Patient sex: F
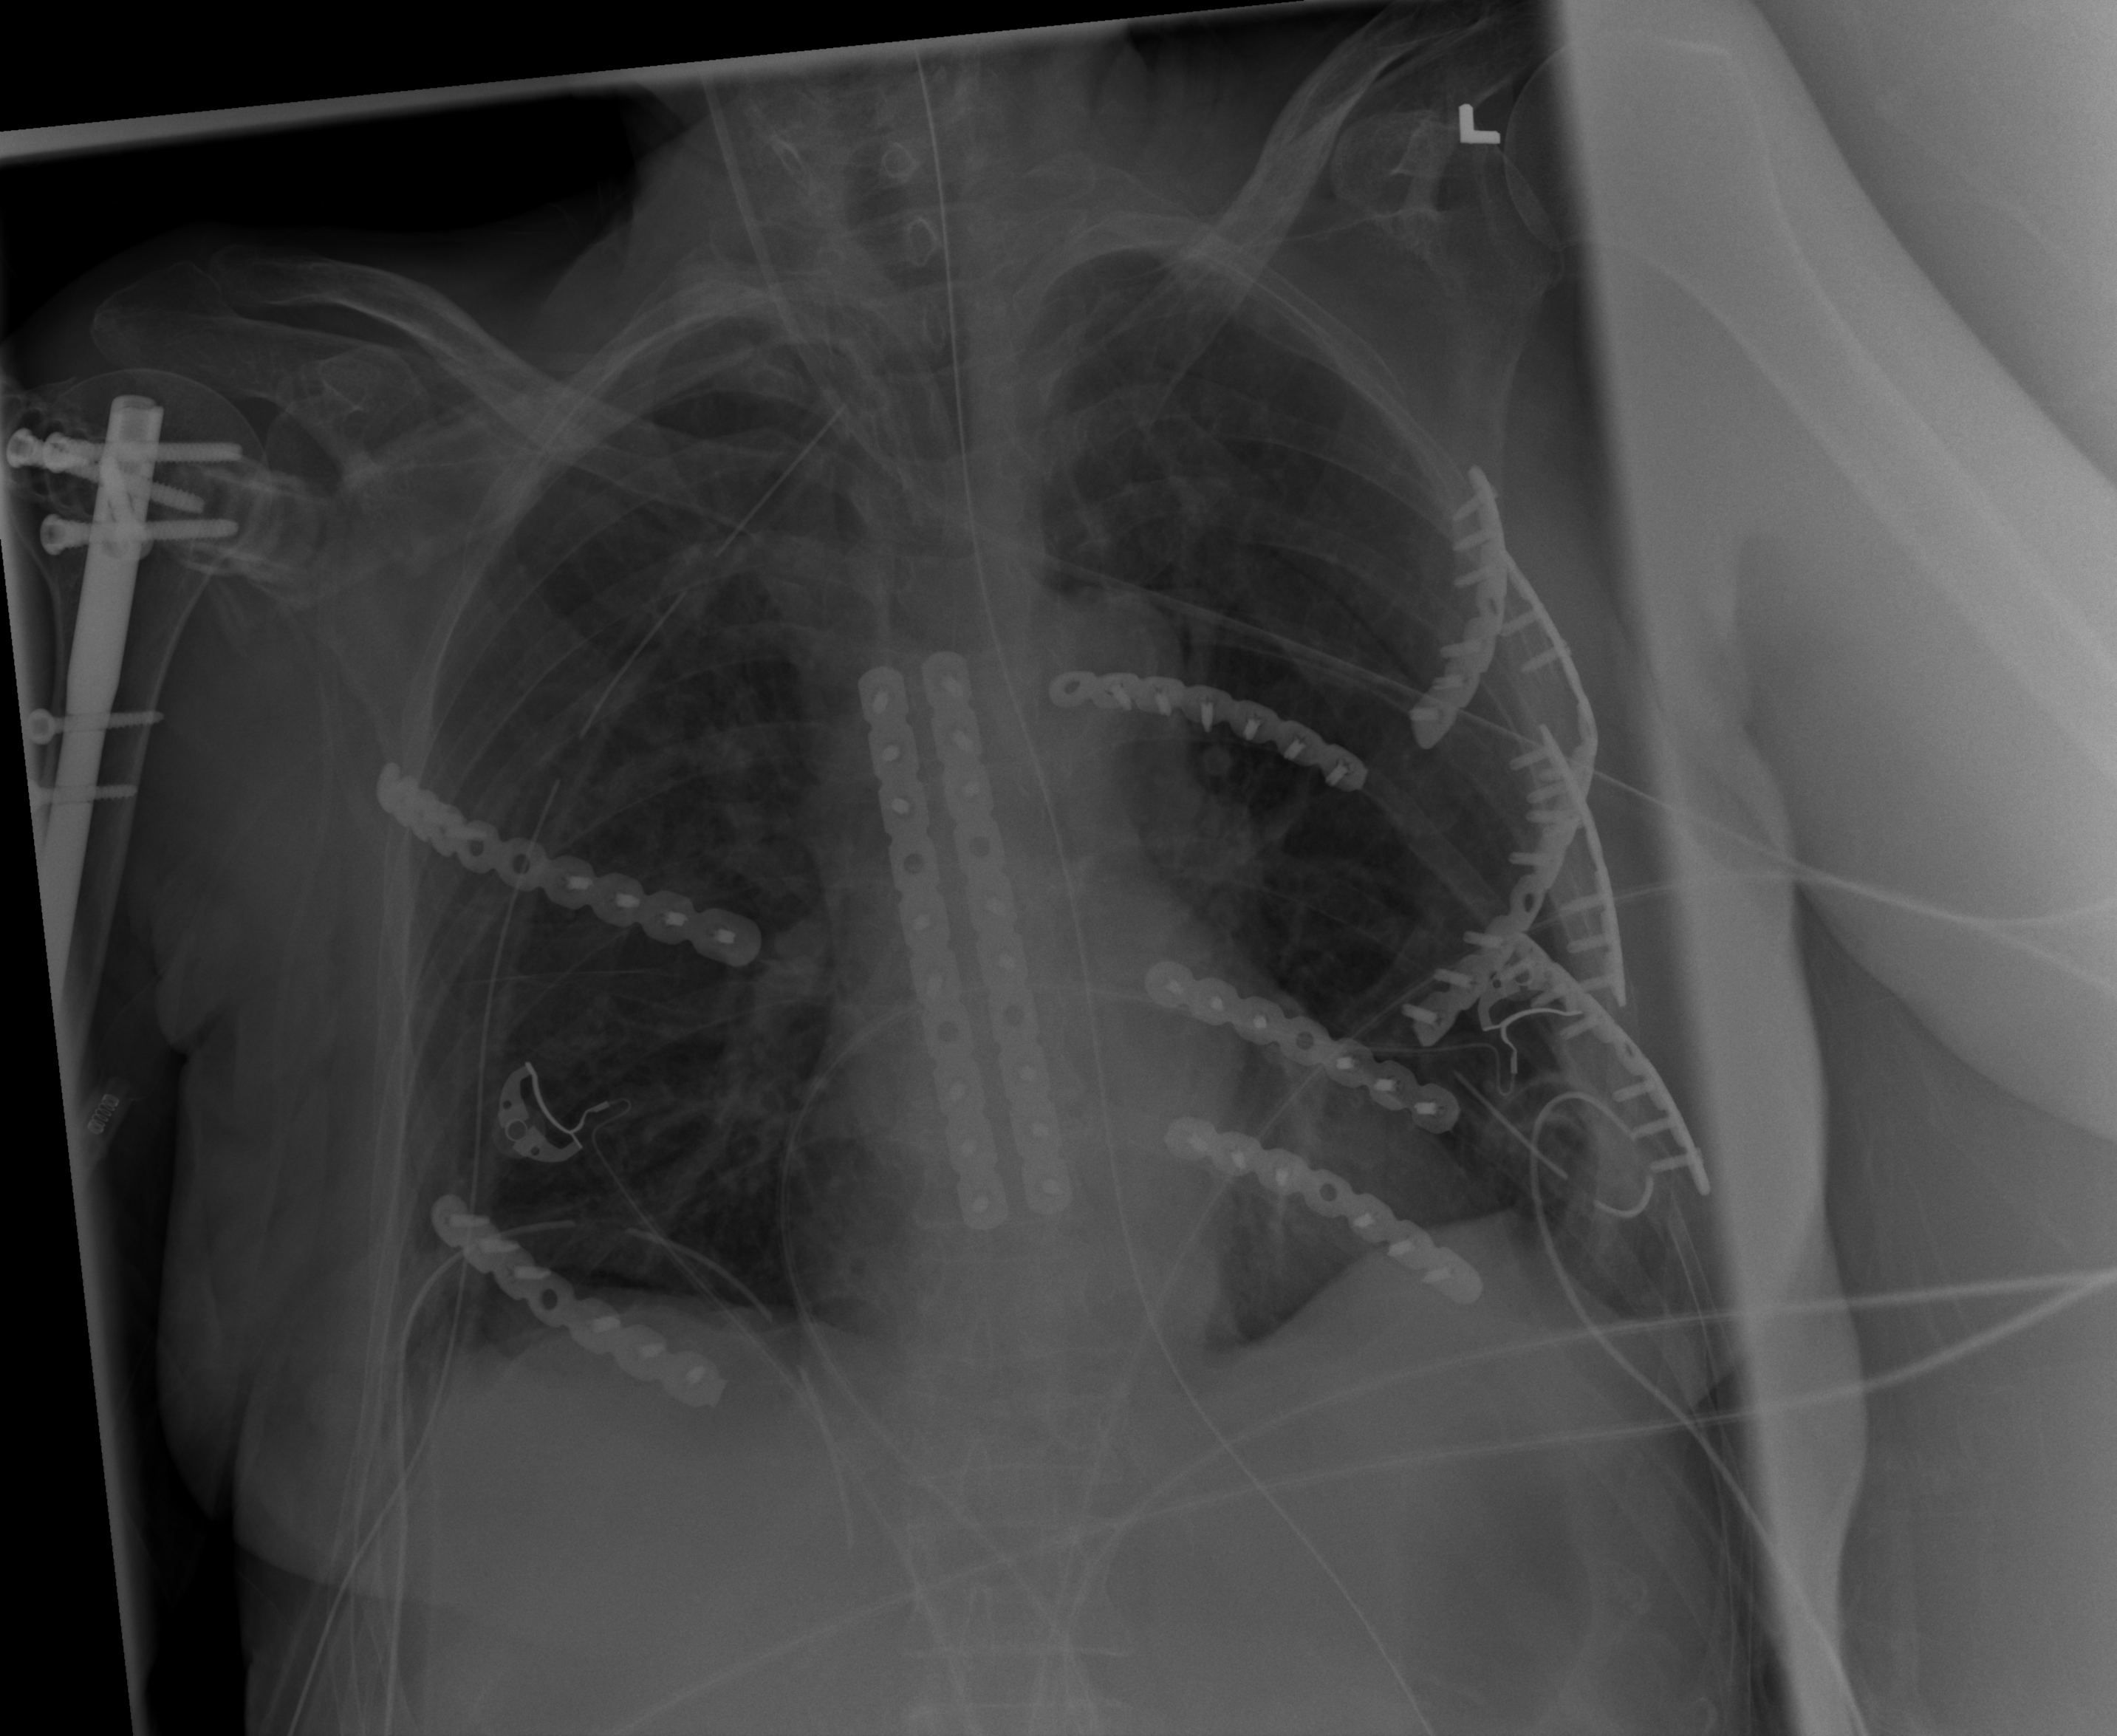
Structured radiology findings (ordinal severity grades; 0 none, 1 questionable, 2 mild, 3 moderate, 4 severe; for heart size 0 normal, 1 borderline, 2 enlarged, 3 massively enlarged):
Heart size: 0
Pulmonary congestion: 1
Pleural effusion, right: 1
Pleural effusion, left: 1
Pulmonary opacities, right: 1
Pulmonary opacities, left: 0
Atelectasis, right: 2
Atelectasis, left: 2